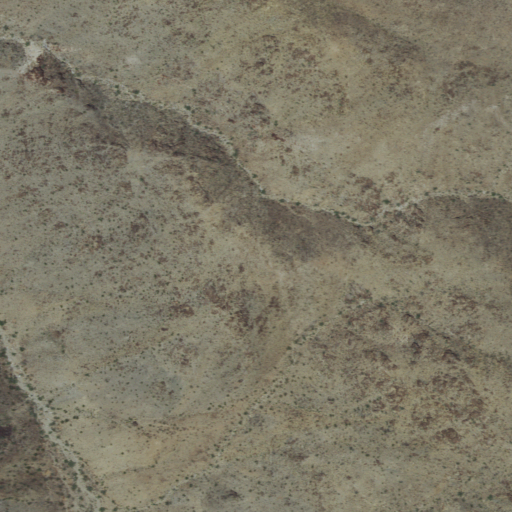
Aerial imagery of mountains in California named Chuckwalla Mountains containing only shrub